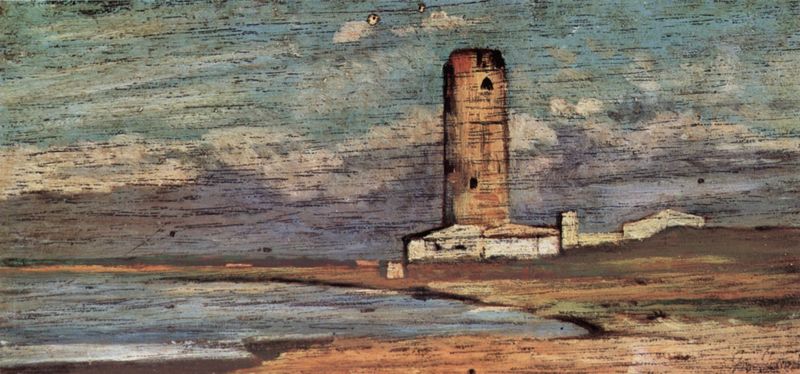
Titel: Der Turm von Marzocco
Künstler: Giovanni Fattori
Standort: Livorno
Institution: Museo Fattoriano
Schlagwörter: blau, gemälde, himmel, meer, vogel, wasser, weiß, wolken, gelb, grün, himmerl, impressionismus, landschaft, ocker, sand, see, ufer, braun, fenster, grau, hintergrund, holz, orange, schwarz, türkis, dach, gebäude, haus, rot, wolke, beige, malerei, ebene, einsamkeit, horizont, häuser, hügel, natur, vögel, wind, pastos, land, rosa, turm, gischt, holzschnitt, küste, strand, düne, dorf, dächer, lila, violett, linien, fabrik, möwen, sturm, striche, bucht, panorama, regen, leuchtturm, watt, kälte, ödnis, druck, maserung, fernsicht, stiche, okker, leuchturm, gestrichelt, wolekn, holzstruktur, auf holz, turm  meer